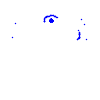
Particle: electron